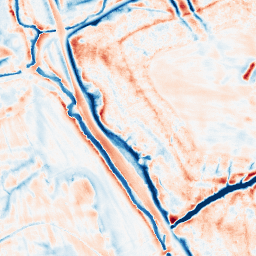
Category: edge_preserving
Decomposition family: bilateral
Decomposition parameters: d: 21
sigma_color: 25
sigma_space: 75
Upsampling method: quintic
Upsampling parameters: scale: 8
Upsampling scale: 8